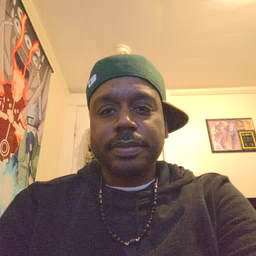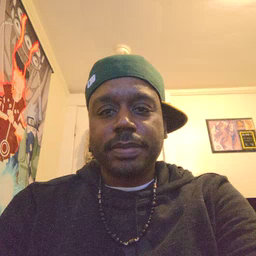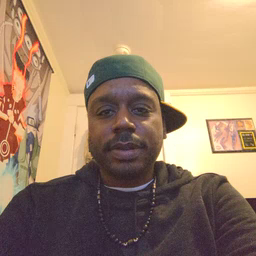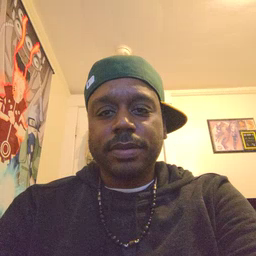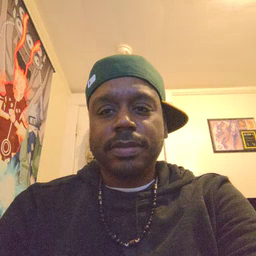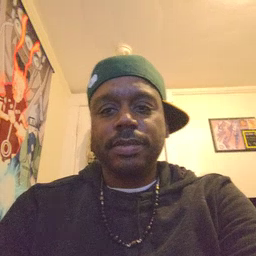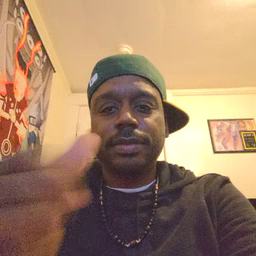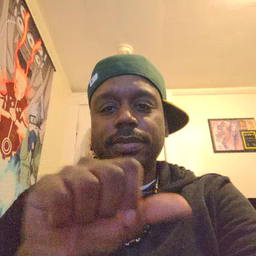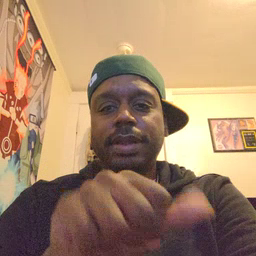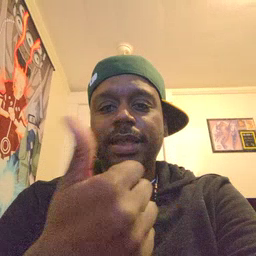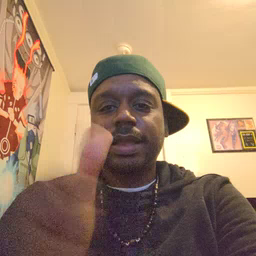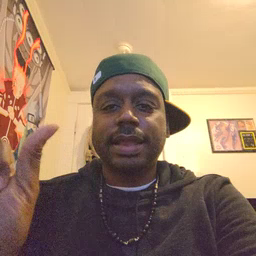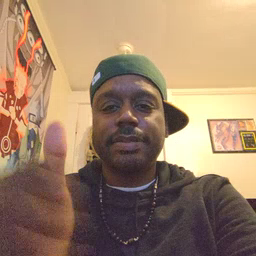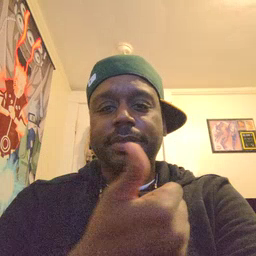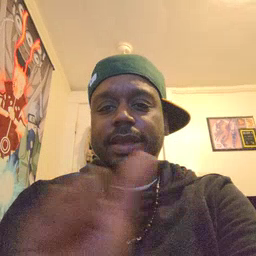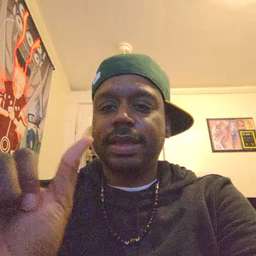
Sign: any